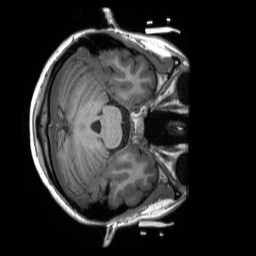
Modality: T1w
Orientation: axial
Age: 22
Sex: female
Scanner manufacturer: siemens
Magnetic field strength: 3 T
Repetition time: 2.3 s
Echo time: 0.00232 s